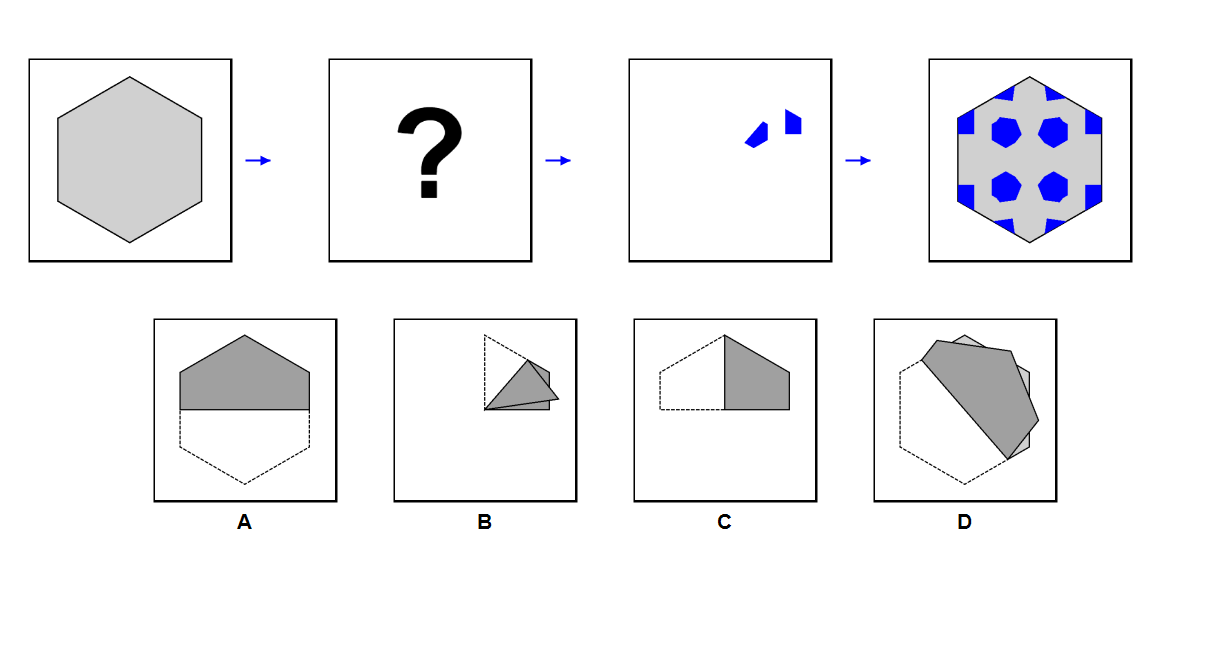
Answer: D